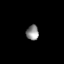
Tissue: lung
Cell type: Epithelial cells
Senescence score: 0.2009
Nuclear area (px): 184
Mean DAPI intensity: 140.125